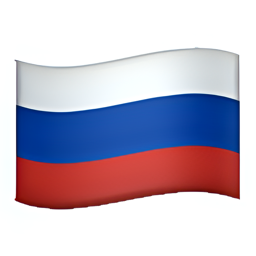
Name: flag for russia
Emoji: 🇷🇺
Group: Flags
Sub-group: country-flag